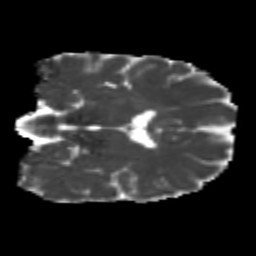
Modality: MD
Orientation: coronal
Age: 24
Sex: female
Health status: healthy
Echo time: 0.074 s